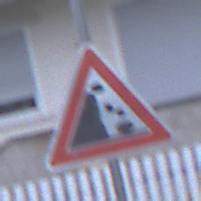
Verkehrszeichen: SteinschlagLinks
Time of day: SunriseSunset
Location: Outdoor (Urban)
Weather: PartlyCloudy
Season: NotSpecified
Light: Natural